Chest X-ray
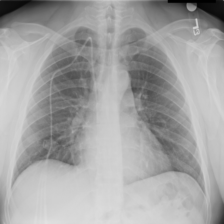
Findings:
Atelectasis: negative
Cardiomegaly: negative
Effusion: negative
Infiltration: negative
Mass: negative
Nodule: negative
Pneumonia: negative
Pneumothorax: negative
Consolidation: negative
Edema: negative
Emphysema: negative
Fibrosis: negative
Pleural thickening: negative
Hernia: negative